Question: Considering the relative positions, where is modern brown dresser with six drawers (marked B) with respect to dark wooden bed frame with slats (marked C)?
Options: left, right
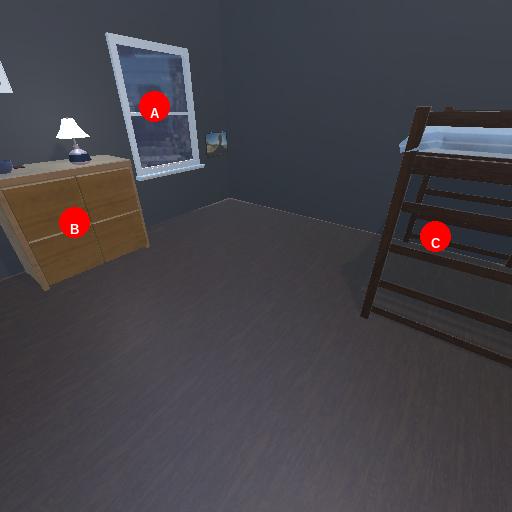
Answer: left